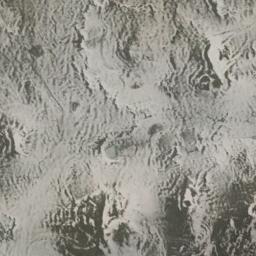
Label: desert